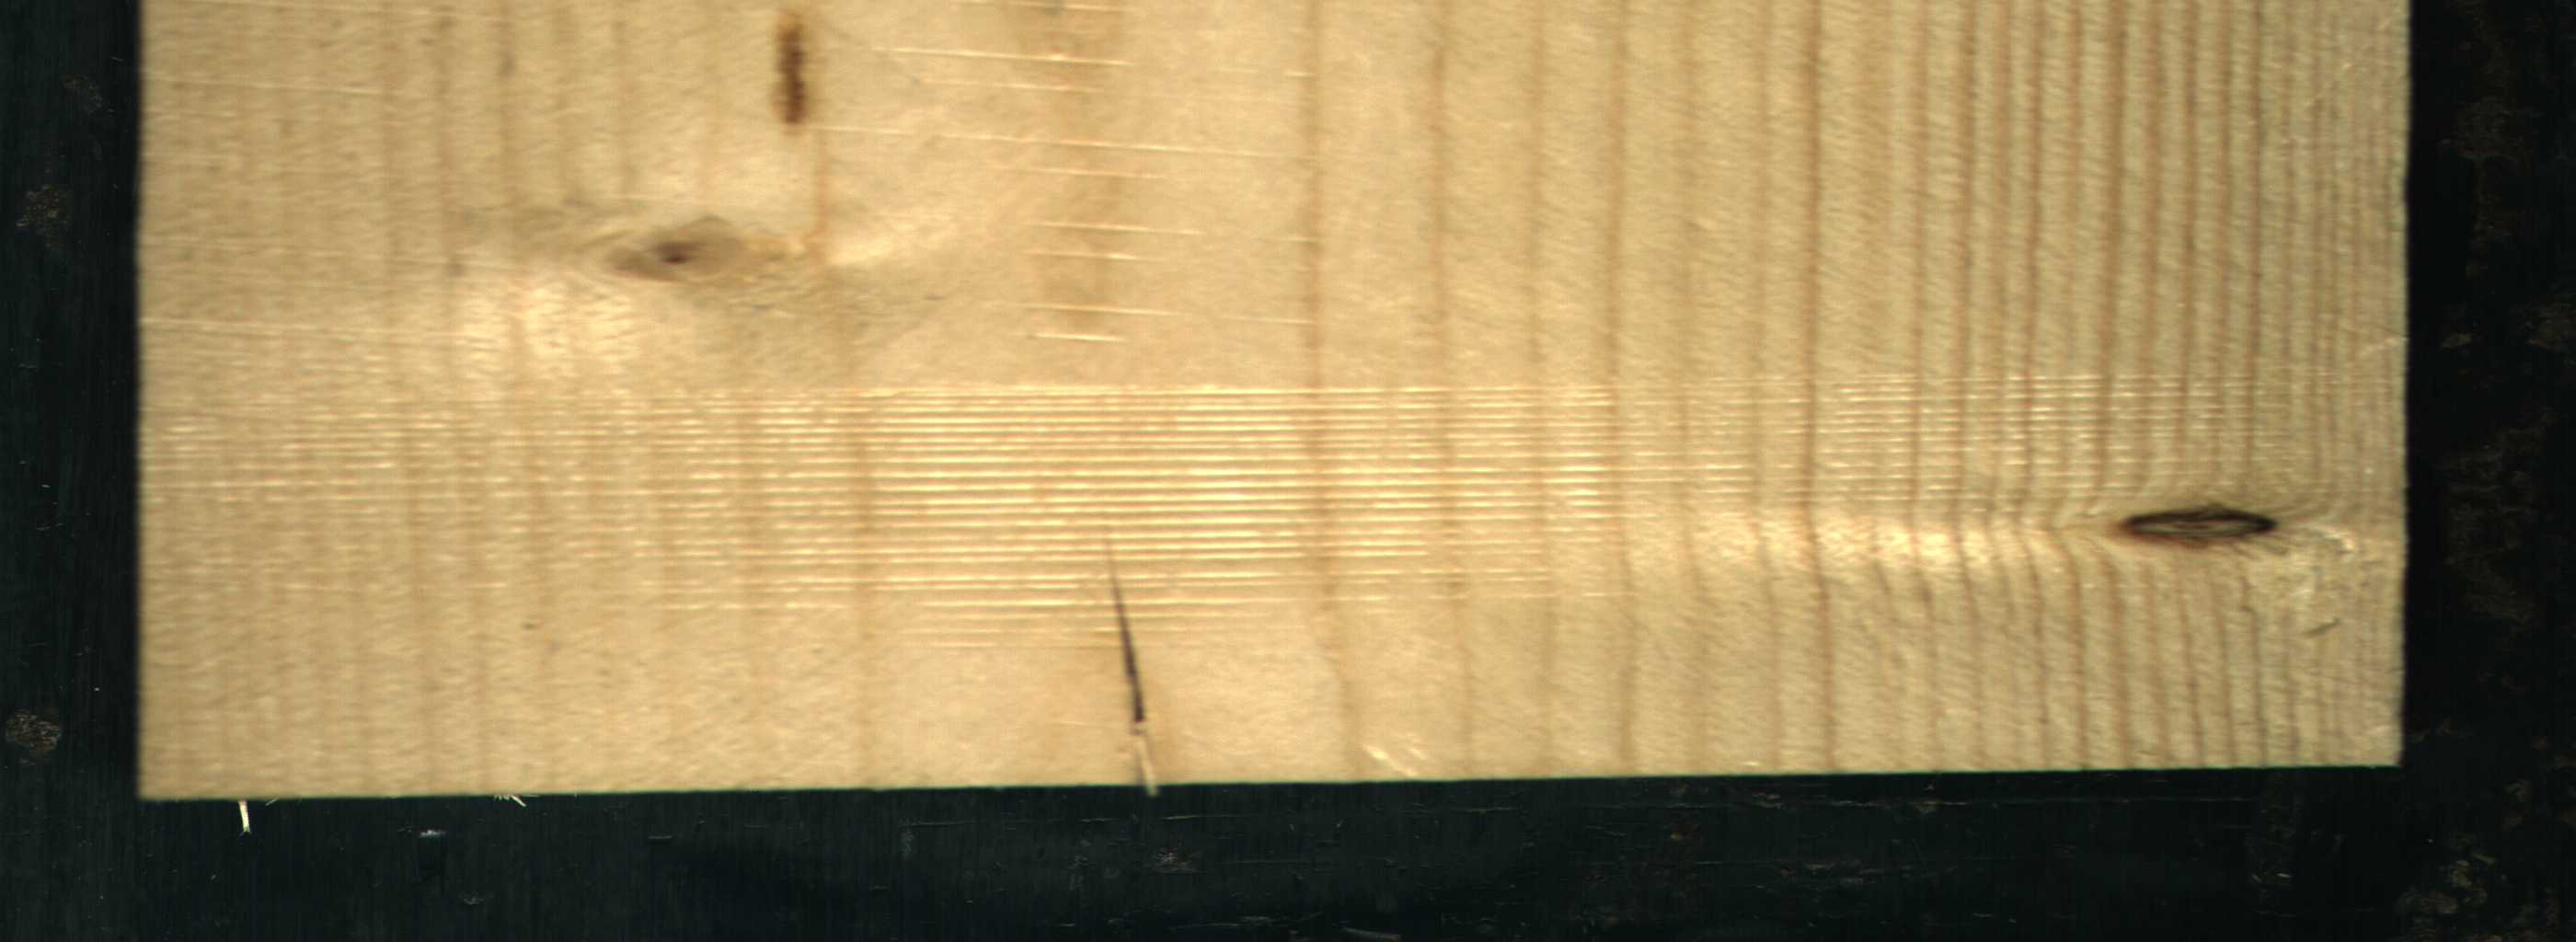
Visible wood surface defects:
resin
Crack
Dead_Knot
Live_Knot